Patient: sex F, age 36
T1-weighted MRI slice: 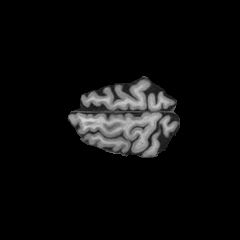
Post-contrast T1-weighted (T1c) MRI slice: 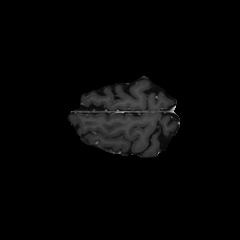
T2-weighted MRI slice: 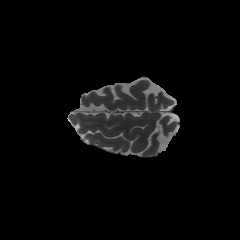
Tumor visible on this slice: no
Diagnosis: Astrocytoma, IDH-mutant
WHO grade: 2